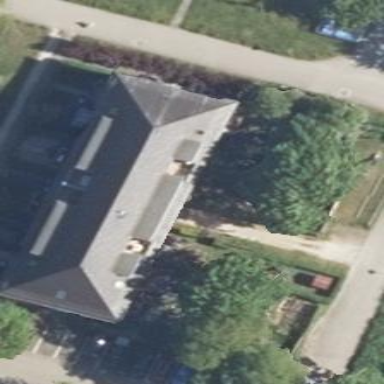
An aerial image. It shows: Terrace building with hipped roof colored black.